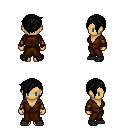
a pixel art fantasy rpg character, female body template, human, tanned skin, brown robe, gold greaves, black pixie cut hairstyle, leather bracers, black shoes, four views (front, back, left, right), 2x2 character sprite sheet, small pixel art, hard edges, no anti-aliasing